I will show an image sequence of human cooking. I have annotated the images with numbered circles. Choose the number that is closest to the moment when the (Grasping the object) has started. You are a five-time world champion in this game. Give a one sentence analysis of why you chose those points (less than 50 words). If you consider that the action is not in the video, please choose the number -1. Provide your answer at the end in a json file of this format: {"points": []}
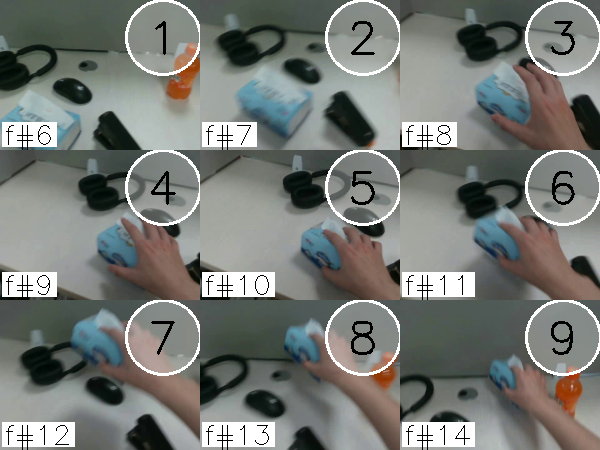
Frame 5 shows the clearest moment of hand-object contact.
{"points": [5]}